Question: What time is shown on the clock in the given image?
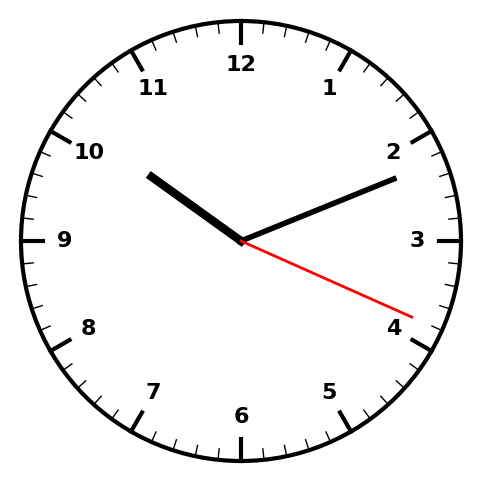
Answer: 10:11:19